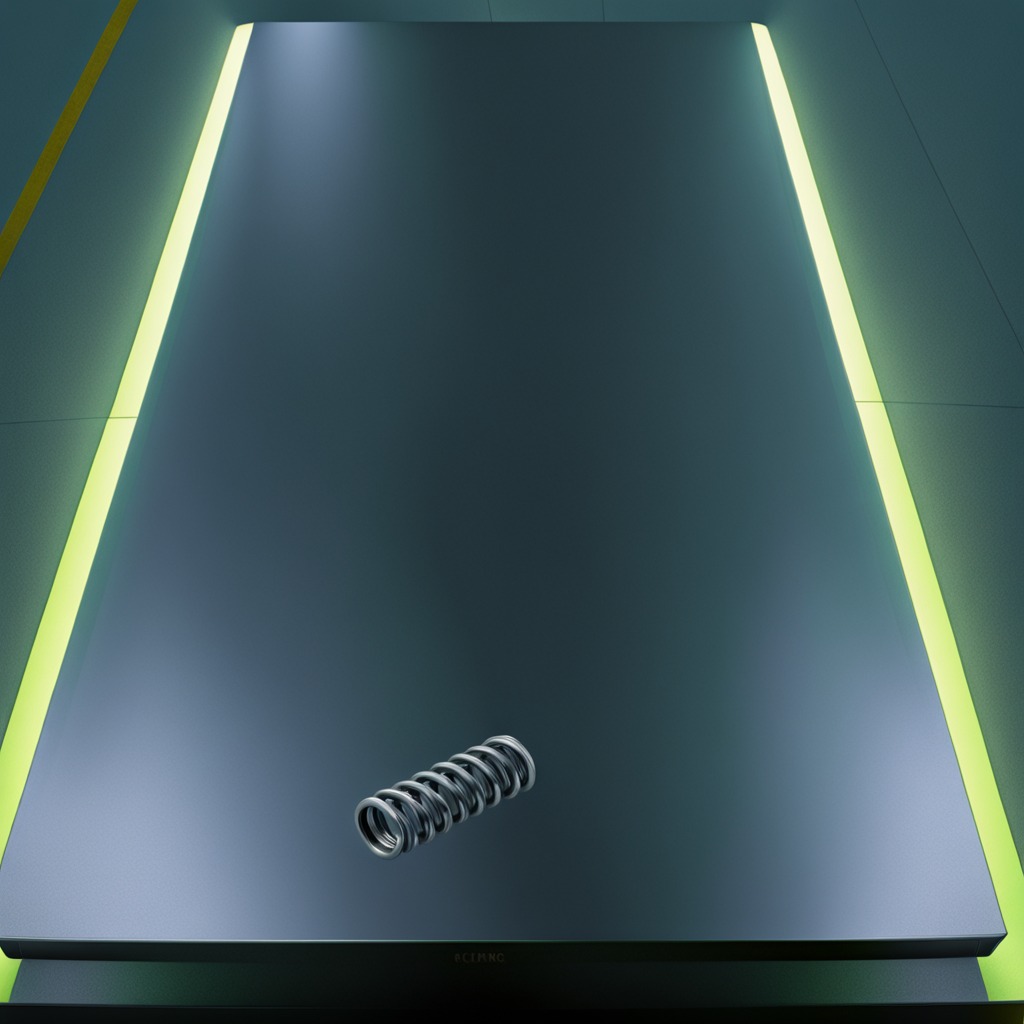
A coiled metal spring is lying on a clean empty table in a railway signal maintenance room lit by harsh overhead fluorescents.